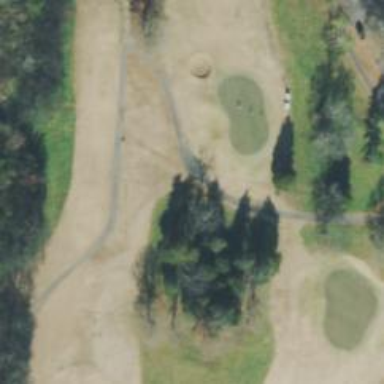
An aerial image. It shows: Path for both road and golf.